Question: I am trying to move avatars pattern of Onsen UI (<URL> into a Meteor app, but the tags do not load. Firebug logged message from Onsen:
> Onsen UI require jqLite. Load jQuery after loading AngularJS to fix this error. jQuery may break Onsen UI behavior.
This message appeared even though I had jquery package installed and in order to eliminate it I have to include jquery lib into client/lib folder (do not know if that is correct).
I have also added urigo:angular package into my project because Onsen requires Angular but that did not do the trick. Now the only message I get in the log is
> WARNING: Tried to load angular more than once.
Which is taken from Onsen code:
'''
if (window.angular.bootstrap) {
//AngularJS is already loaded, so we can return here...
console.log('WARNING: Tried to load angular more than once.');
return;
}
'''
The styling is not applied to elements and they look the following:
How can I solve this?
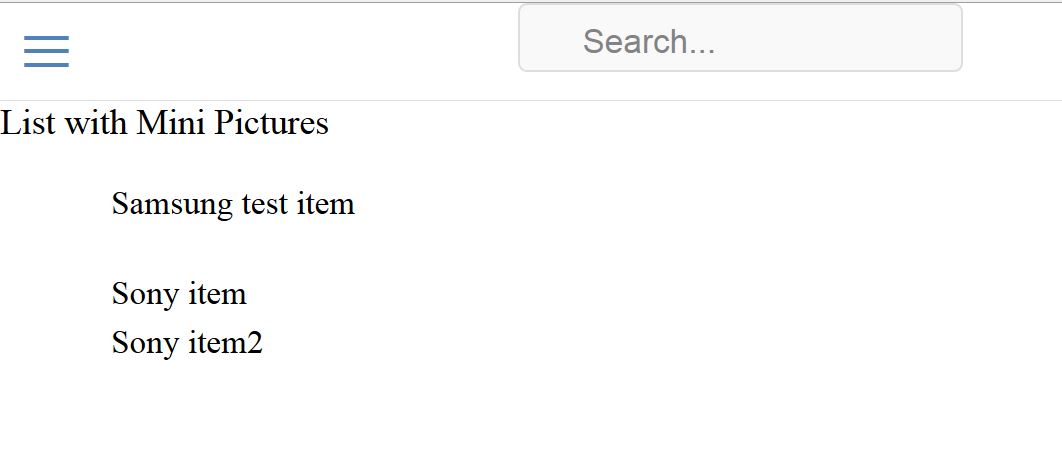
Answer: Onsen .js files need to be loaded in a correct order together with jQuery file and Angular file. To achieve this in Meteor I loaded these files in client/lib folder like this:
'''
root
|- client
|- lib
- onsen.js
|- jQuery
- jquery.min.js
|- Angular
- angular.min.js
'''
Loading in this way solved the problem because meteor load files starting from the deepest node in the folder tree, in this case /Angular folder.